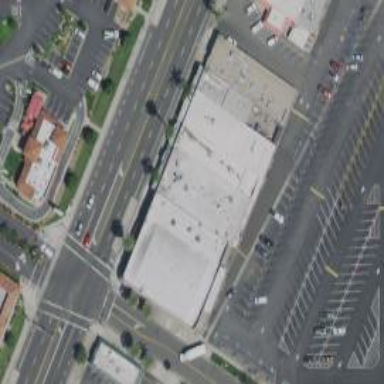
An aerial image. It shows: Building.